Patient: sex M, age 55
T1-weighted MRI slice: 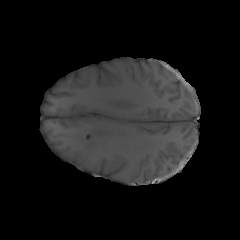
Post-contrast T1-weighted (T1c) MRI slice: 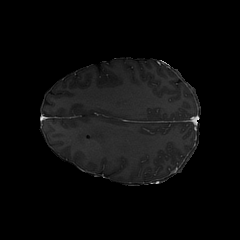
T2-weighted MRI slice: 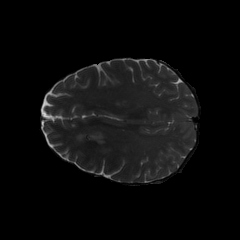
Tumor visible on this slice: yes
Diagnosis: Glioblastoma, IDH-wildtype
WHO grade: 4